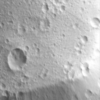
Label: not_dusty